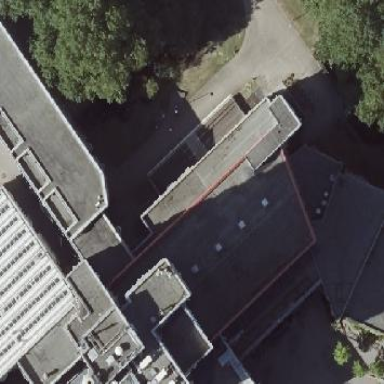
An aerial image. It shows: Grey building with flat roof.